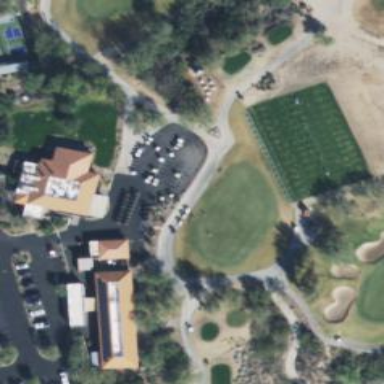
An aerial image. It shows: Service road designated as golf cart path.